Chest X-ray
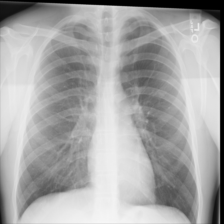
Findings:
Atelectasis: negative
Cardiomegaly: negative
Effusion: negative
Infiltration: negative
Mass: negative
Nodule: negative
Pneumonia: negative
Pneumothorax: negative
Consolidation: negative
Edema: negative
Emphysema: negative
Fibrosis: negative
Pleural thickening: negative
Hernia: negative